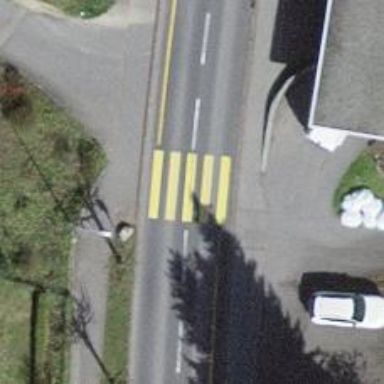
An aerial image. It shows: Uncontrolled zebra crossing with zebra markings.